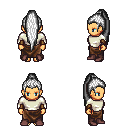
a pixel art fantasy rpg character, female body template, human, tanned skin, white long-sleeve shirt, robe skirt, white extra-long topknot hairstyle, cloth bracers, maroon shoes, four views (front, back, left, right), 2x2 character sprite sheet, small pixel art, hard edges, no anti-aliasing